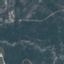
Label: HerbaceousVegetation